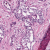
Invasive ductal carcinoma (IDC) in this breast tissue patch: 1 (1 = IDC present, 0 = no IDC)